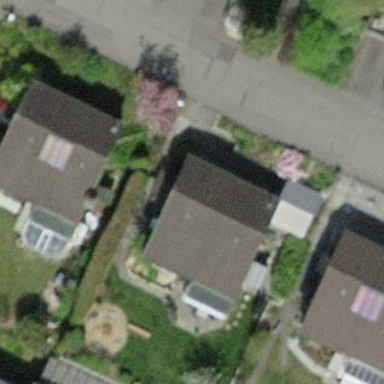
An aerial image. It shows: Detached building with saltbox roof shape.